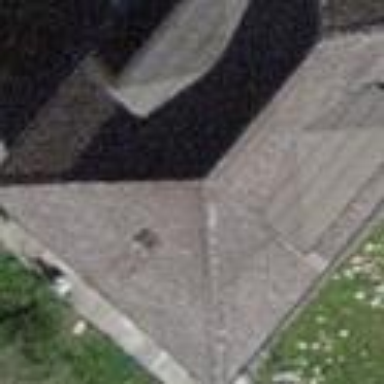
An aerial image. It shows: Building with tiled roof.